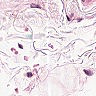
Metastatic tissue present: no